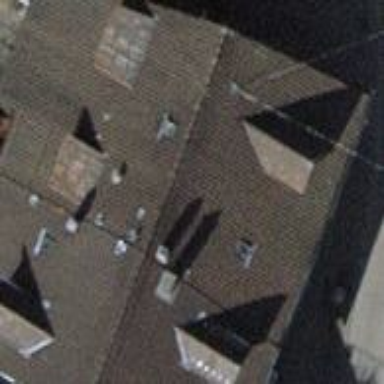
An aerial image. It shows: Building with gabled roof.